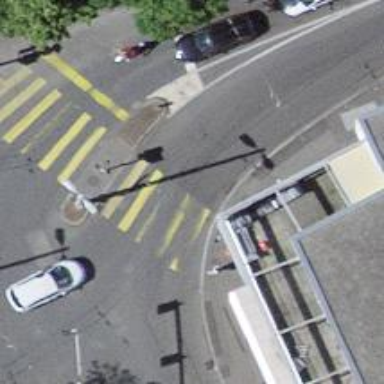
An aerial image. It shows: Road with traffic signals.